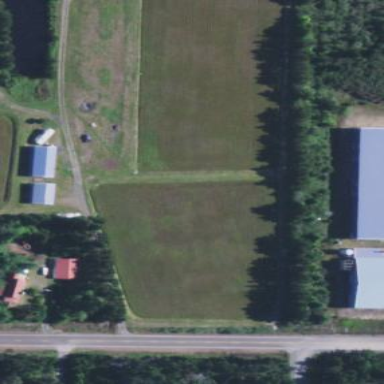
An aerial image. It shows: Farmland where cranberries are grown.